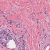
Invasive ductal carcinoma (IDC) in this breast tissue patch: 0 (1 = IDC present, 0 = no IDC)